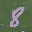
Label: 8